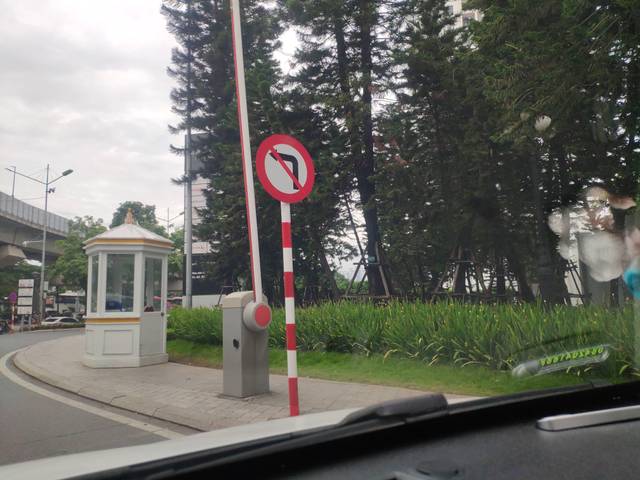
Region: Vietnam
Coordinates: 21.002, 105.817